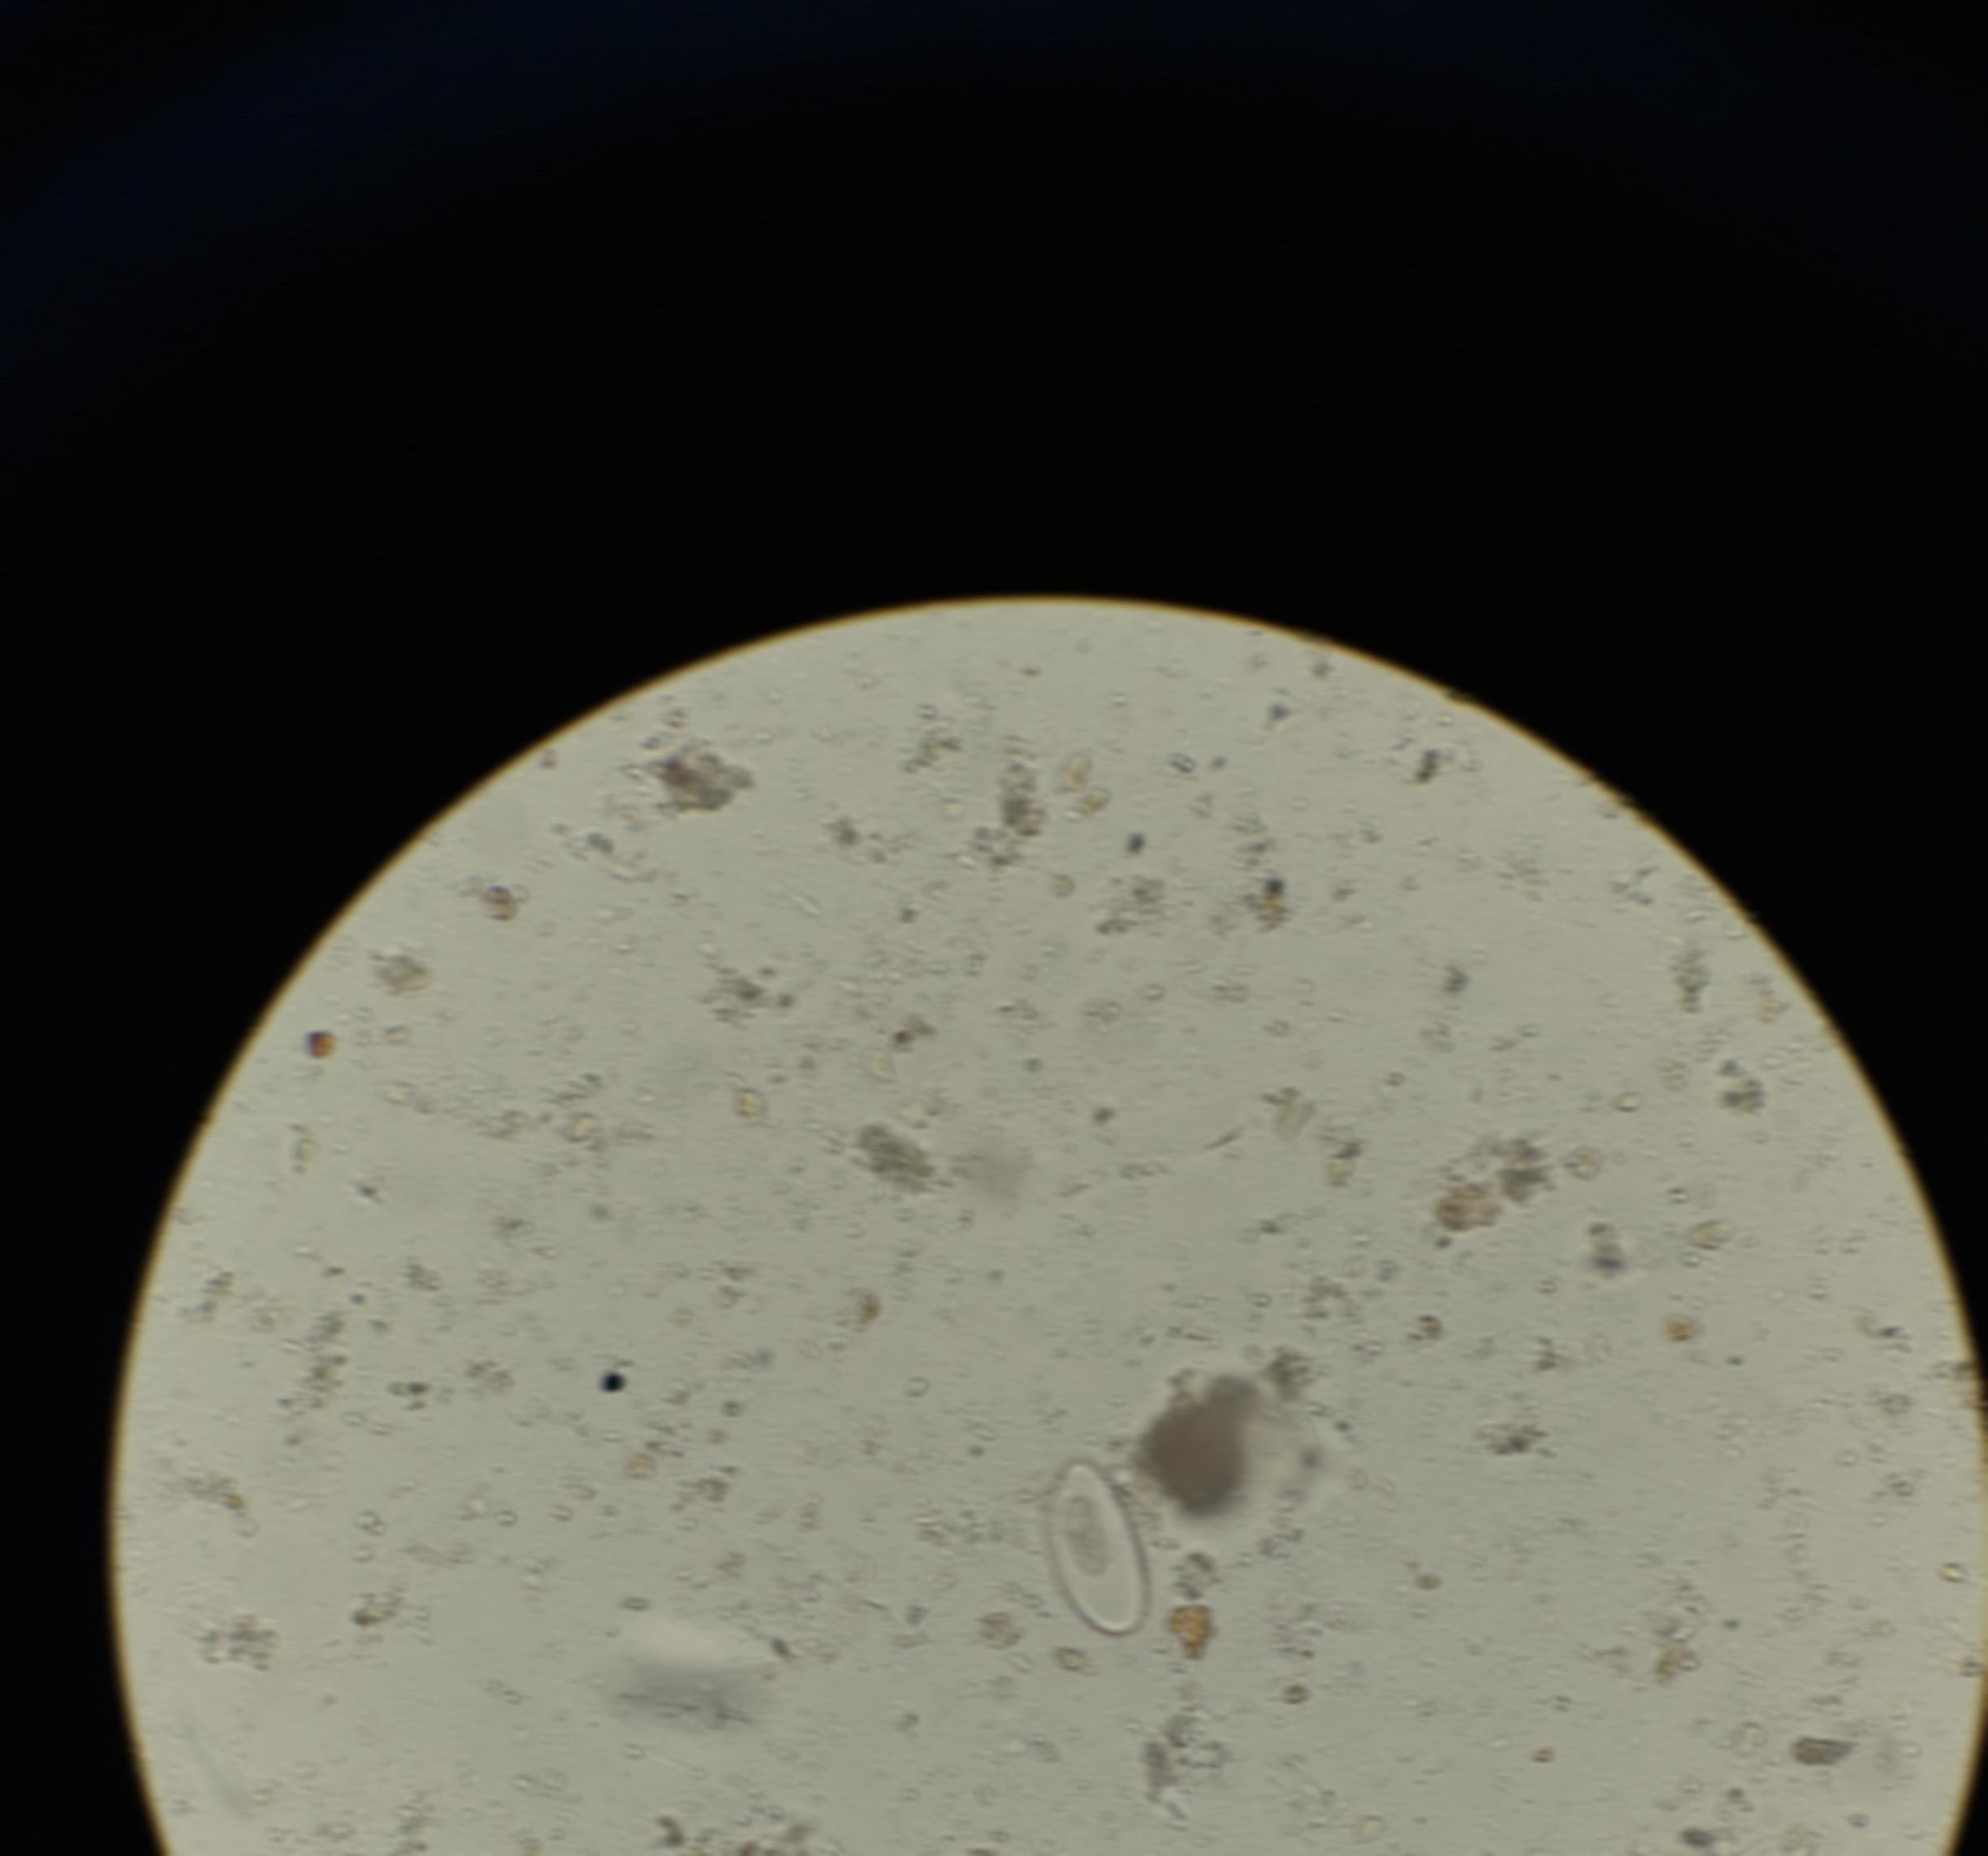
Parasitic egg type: Enterobius vermicularis